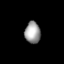
Tissue: lung
Cell type: Myeloid cells
Senescence score: 0.5423
Nuclear area (px): 329
Mean DAPI intensity: 157.957